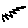
Label: zigzag